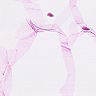
Metastatic tissue present: no